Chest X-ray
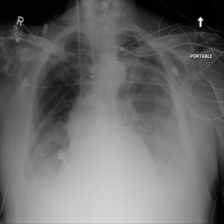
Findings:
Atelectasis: negative
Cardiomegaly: positive
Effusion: negative
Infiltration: negative
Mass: negative
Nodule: negative
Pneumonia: negative
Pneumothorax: negative
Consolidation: negative
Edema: negative
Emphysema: negative
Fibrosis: negative
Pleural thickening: negative
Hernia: negative